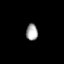
Tissue: prostate
Cell type: T cells
Senescence score: 0.7236
Nuclear area (px): 188
Mean DAPI intensity: 168.112